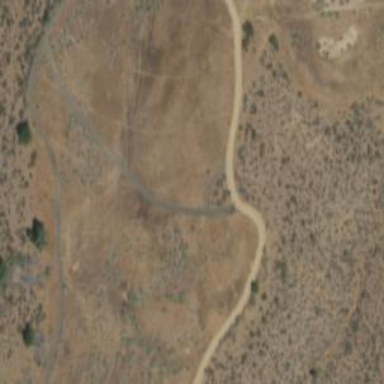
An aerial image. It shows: Path.